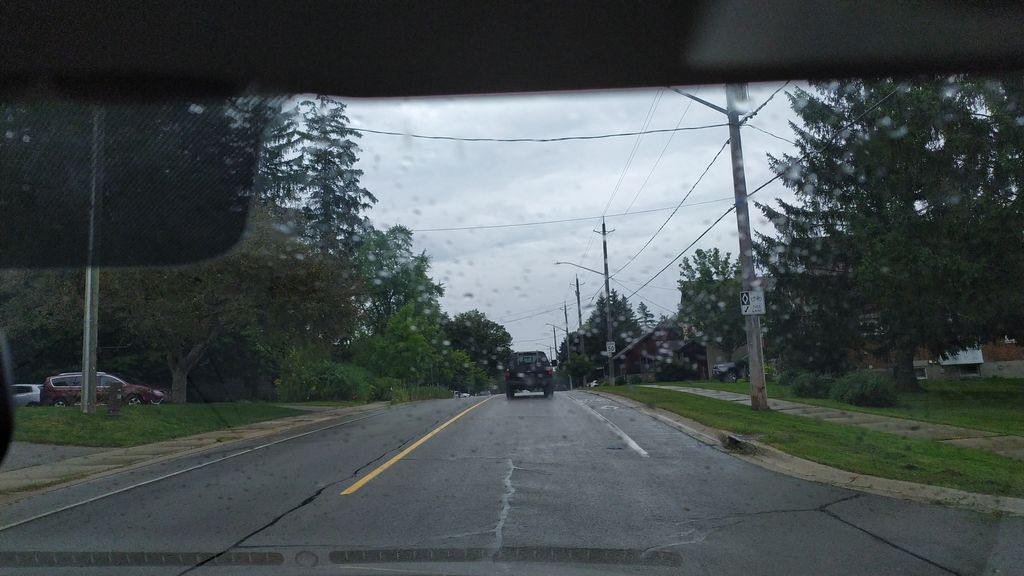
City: kitchener-waterloo